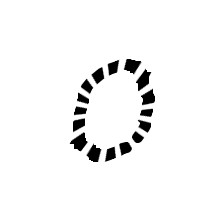
Shape: circle